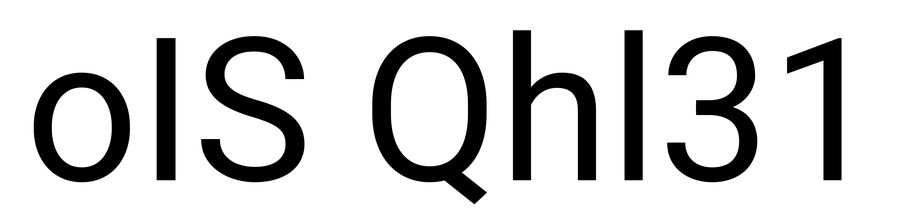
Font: Roboto_Regular